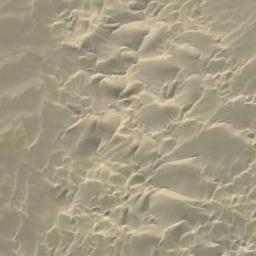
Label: desert